Question:
I need a way to bypass these warnings so the value can be checked manually later. Is this possible?
: I did not think my reasons were necessary. I chose the 'number' type because it restricts the input of letters even if it's by copy-pasting, while allowing all possible keyboard commands, which would have been complex to do by picking a 'text' type and putting restrictions on 'keydown' and 'paste' to let the user know that this field isn't for words before calling an ajax and checking the other stuff.
Here is the HTML code of the 'input' (it's not the same as the image above):
'''
<input type="number" min="0" step="0.01" name="price" />
'''
The attributes are for restricting if the user uses the up and down arrows.
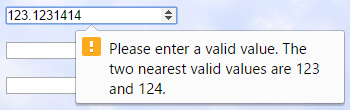
Answer: Just add 'novalidate' attribute to the form.
<URL>